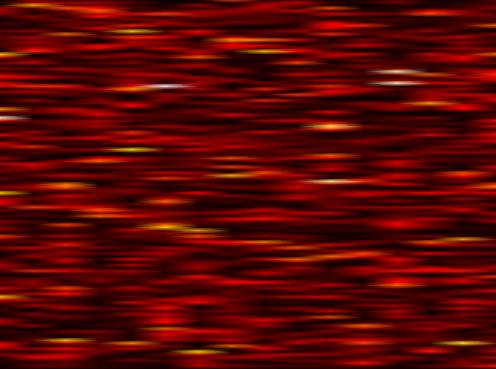
Label: UFMC